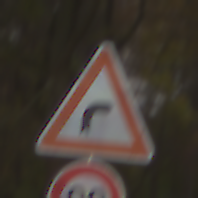
Verkehrszeichen: KurveRechts
Zusatzzeichen unten: Geschwindigkeit80
Umgebung: Outdoor, Nature
Tageszeit: Midday
Wetter: Overcast
Licht: Natural
Jahreszeit: Autumn
Kontrast: LowContrast